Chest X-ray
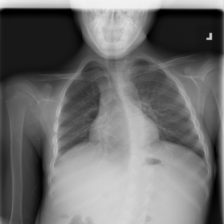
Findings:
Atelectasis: negative
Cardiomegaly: negative
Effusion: negative
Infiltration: negative
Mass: negative
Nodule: negative
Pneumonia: negative
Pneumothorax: negative
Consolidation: negative
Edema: negative
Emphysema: negative
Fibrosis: negative
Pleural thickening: negative
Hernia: negative